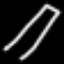
Label: pencil